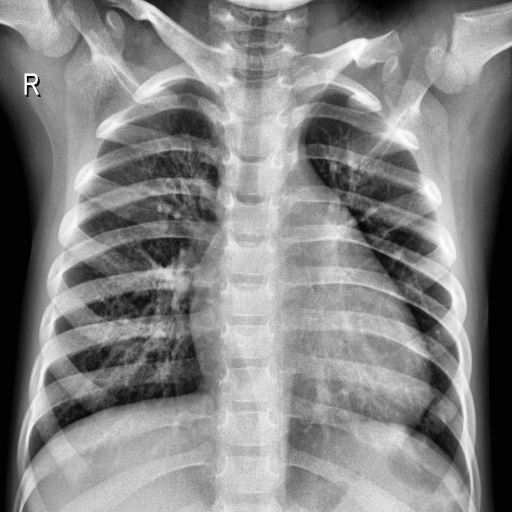
Finding: PNEUMONIA